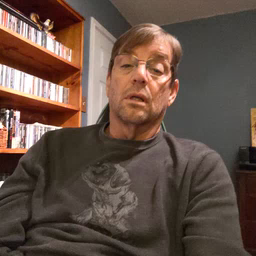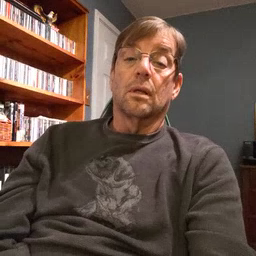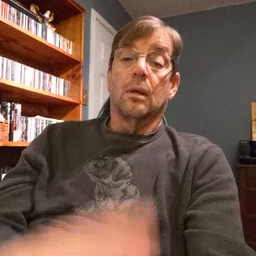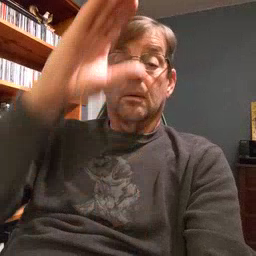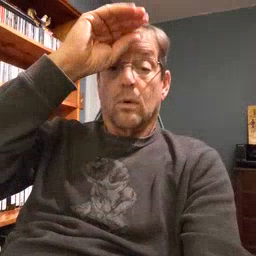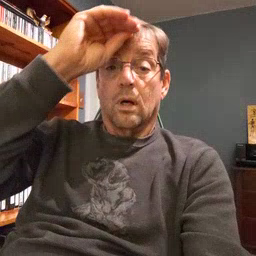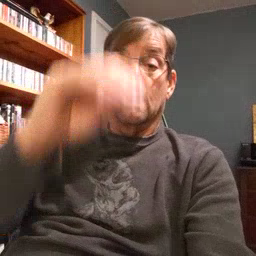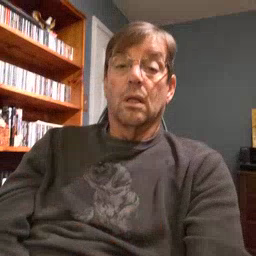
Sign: boy